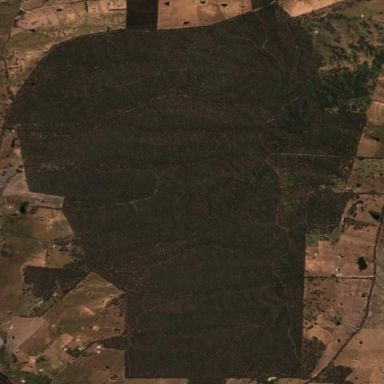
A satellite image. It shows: Forest with eucalypt trees.